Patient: sex M, age 55
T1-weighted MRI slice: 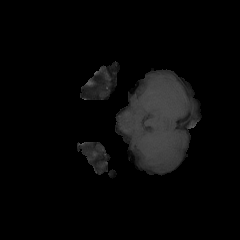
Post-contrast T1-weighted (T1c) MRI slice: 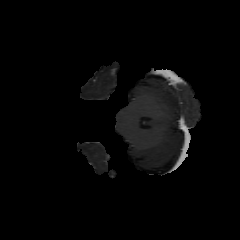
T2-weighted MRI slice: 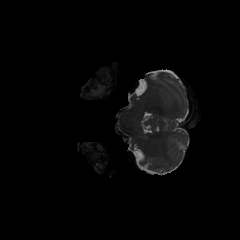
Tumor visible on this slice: no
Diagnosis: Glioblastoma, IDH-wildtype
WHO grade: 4